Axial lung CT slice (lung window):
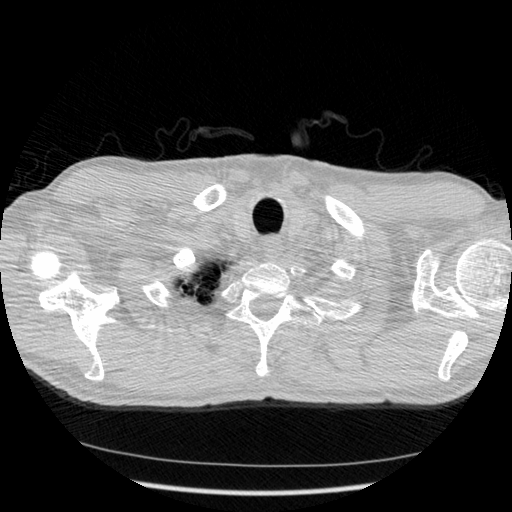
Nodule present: no